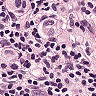
Metastatic tissue present: yes